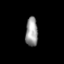
Tissue: skin
Cell type: Fibroblasts
Senescence score: 0.7277
Nuclear area (px): 351
Mean DAPI intensity: 153.123